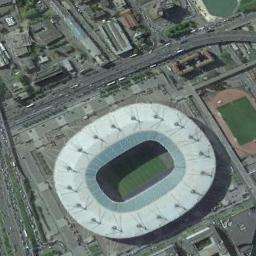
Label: stadium